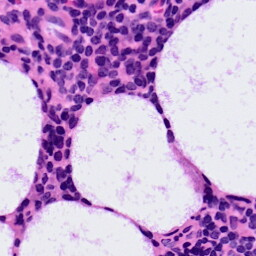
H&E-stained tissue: LymphNode